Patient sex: M
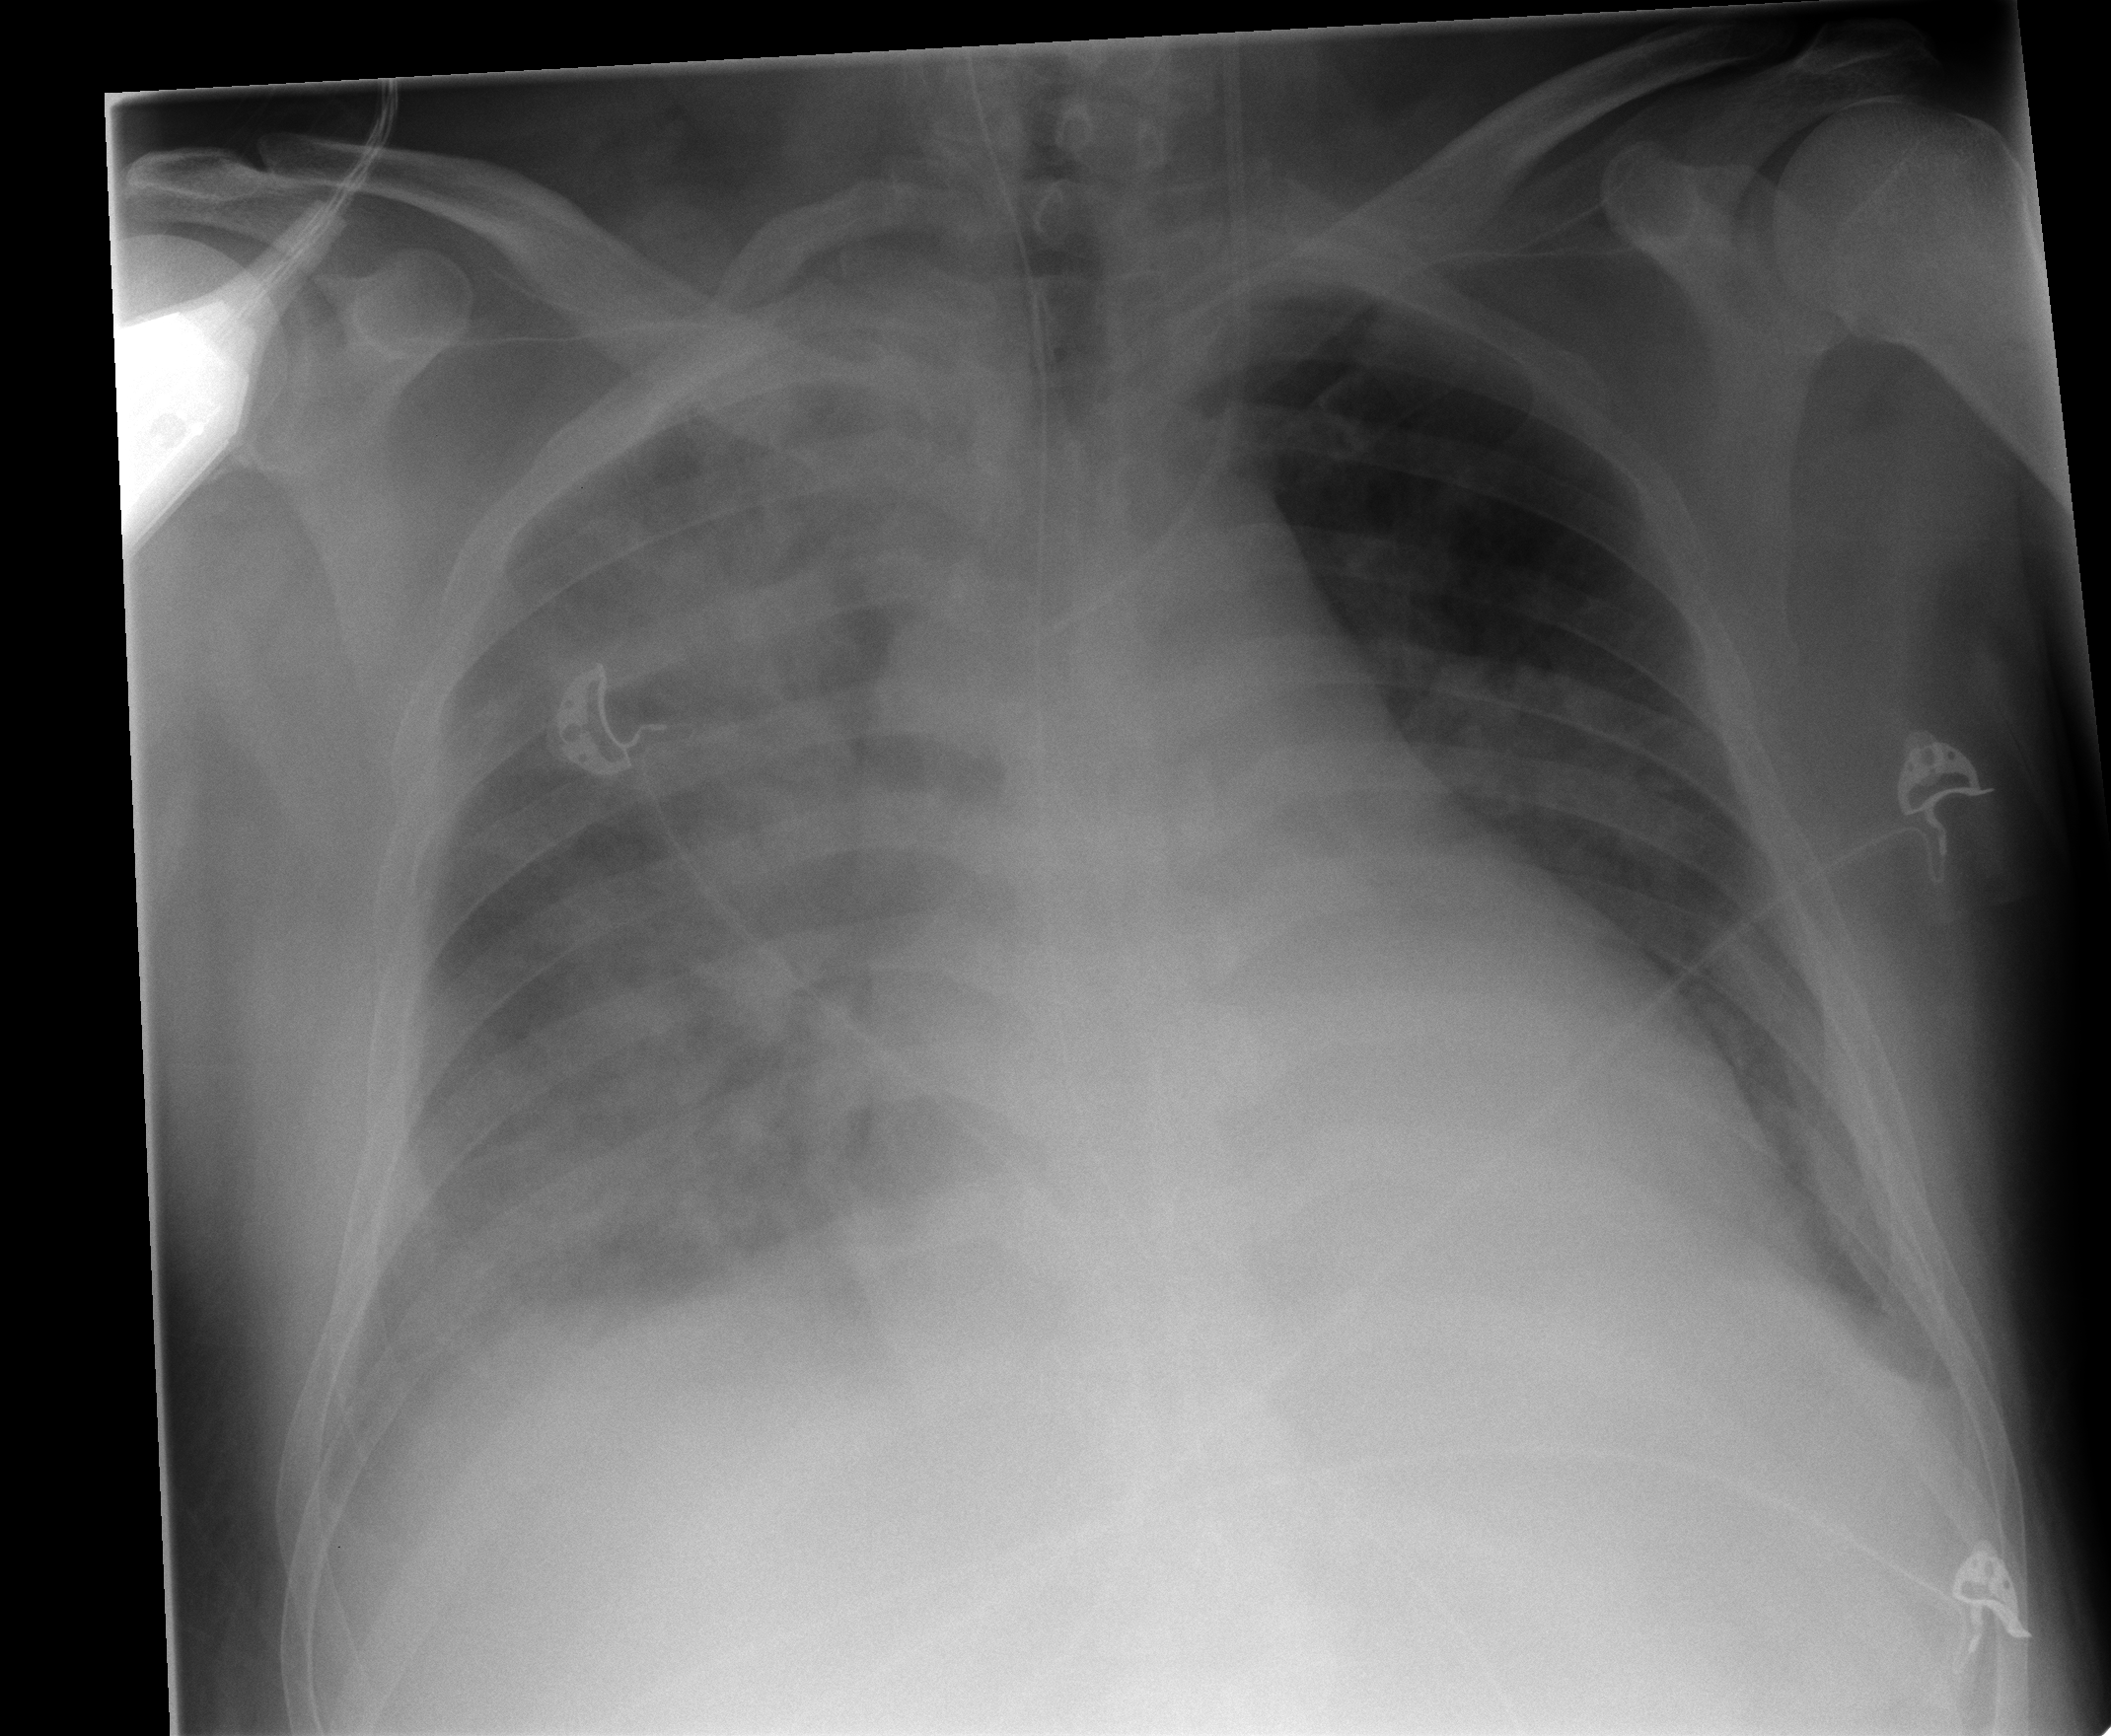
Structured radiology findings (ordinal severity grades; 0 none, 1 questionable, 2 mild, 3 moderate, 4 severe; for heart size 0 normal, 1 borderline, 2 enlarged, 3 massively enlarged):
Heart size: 1
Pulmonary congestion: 0
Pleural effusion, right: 2
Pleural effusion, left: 2
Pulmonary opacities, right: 3
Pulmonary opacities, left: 2
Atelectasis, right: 2
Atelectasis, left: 0